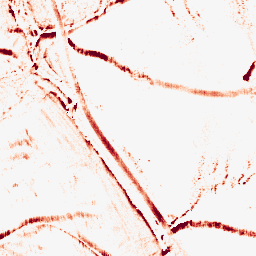
Category: morphological
Decomposition family: morphological_rect
Decomposition parameters: operation: opening
width: 5
height: 10
Upsampling method: bspline
Upsampling parameters: scale: 8
Upsampling scale: 8